九年级 · 度量几何学
直角坐标平面内, 一点光源位于 $\mathrm{A}(0,5)$ 处, 线段 $\mathrm{CD} \perp \mathrm{x}$ 轴, $\mathrm{D}$ 为垂足, $C(3,1)$, 则 $\mathrm{CD}$ 在 $\mathrm{x}$ 轴上的影长为 , 点 $\mathrm{C}$ 的影子的坐标为
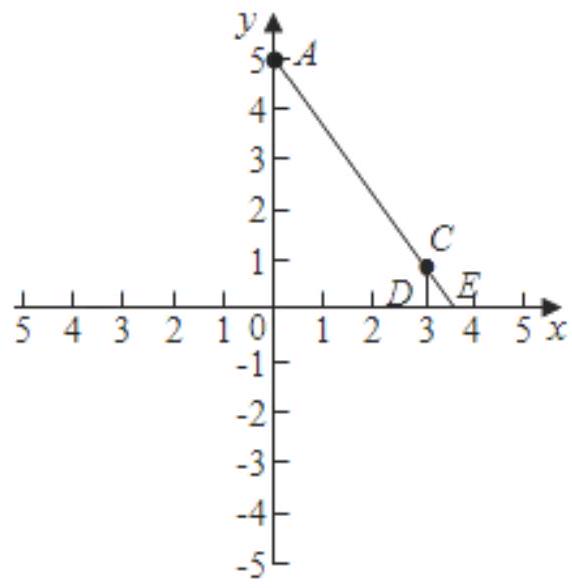
答案: $\frac{3}{4} \quad(3.75,0)$
解析: $\because 0 \mathrm{~A} \perp \mathrm{x}$ 轴, $\mathrm{CD} \perp \mathrm{x}$ 轴,

$\therefore \mathrm{CD} / / 0 \mathrm{~A}$,
$\therefore \triangle \mathrm{CDE} \sim \triangle \mathrm{A} O \mathrm{E}$,

$\therefore \mathrm{DE}: \mathrm{EO}=\mathrm{CD}: 0 \mathrm{~A}$,

设 $\mathrm{DE}=\mathrm{x}$,

$\therefore \frac{x}{3+x}=\frac{1}{5}$,

解得: $x=0.75$,

$\therefore \mathrm{DE}=0.75$,

$\therefore 0 \mathrm{E}=3+0.75=3.75$,

$\therefore$ 点 $\mathrm{E}$ 的坐标为 $(3.75,0)$.

故答案为: $\frac{3}{4},(3.75,0)$.